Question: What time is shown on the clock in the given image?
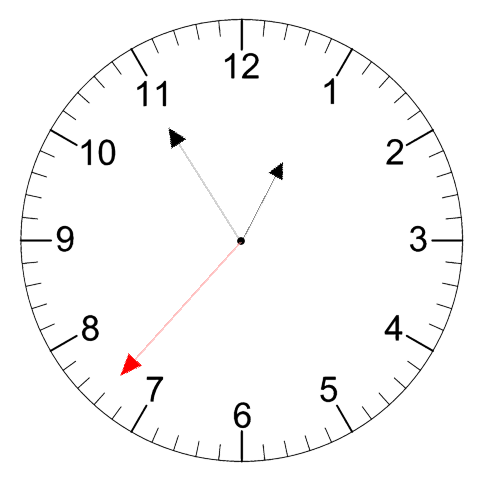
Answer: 12:54:37